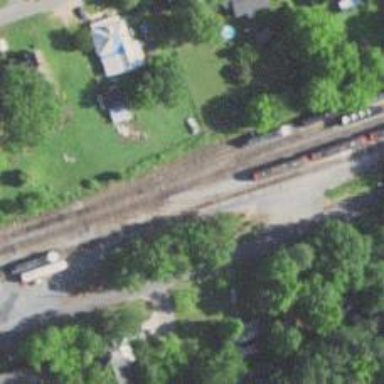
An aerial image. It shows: Railway yard used for servicing trains.